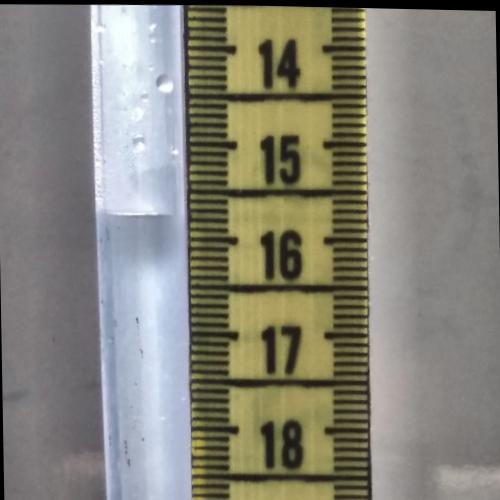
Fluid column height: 15.8 cm